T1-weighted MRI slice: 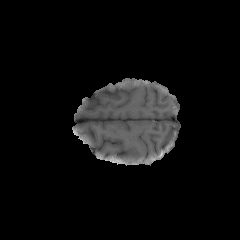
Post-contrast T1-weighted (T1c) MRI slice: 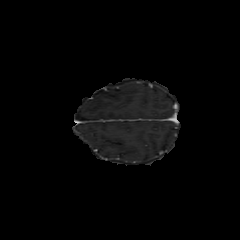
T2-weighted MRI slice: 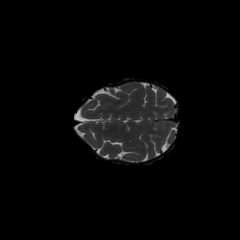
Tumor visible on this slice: no